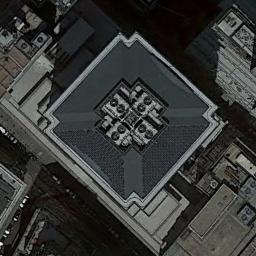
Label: commercial_area